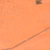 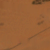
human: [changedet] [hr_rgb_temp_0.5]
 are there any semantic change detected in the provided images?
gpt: Nothing has changed in the area.